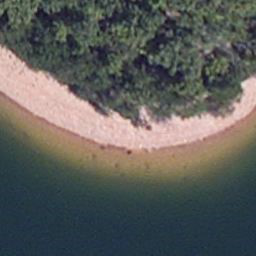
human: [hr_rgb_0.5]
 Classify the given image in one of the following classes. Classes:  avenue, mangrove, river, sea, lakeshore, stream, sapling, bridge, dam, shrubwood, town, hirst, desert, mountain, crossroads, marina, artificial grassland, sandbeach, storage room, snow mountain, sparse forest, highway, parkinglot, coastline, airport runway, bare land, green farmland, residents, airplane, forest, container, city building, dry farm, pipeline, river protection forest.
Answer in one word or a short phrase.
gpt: lakeshore